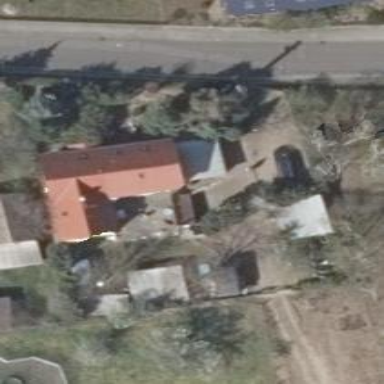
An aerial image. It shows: Gabled house with red roof oriented along direction.